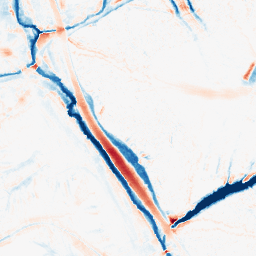
Category: morphological
Decomposition family: tophat_combined
Decomposition parameters: size: 10
Upsampling method: regularized
Upsampling parameters: scale: 2
lambda_reg: 0.001
Upsampling scale: 2